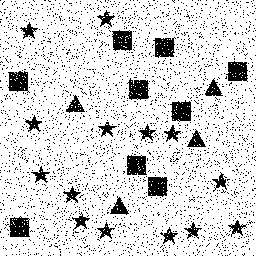
Squares: 9
Triangles: 4
Stars: 14
Total shapes: 27